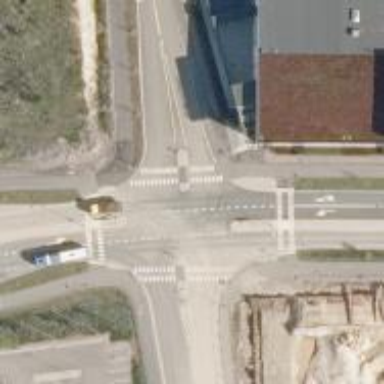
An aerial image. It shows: Road with "give way" sign.